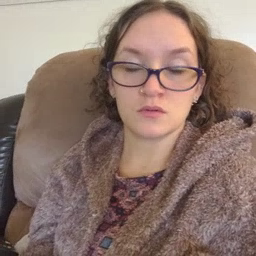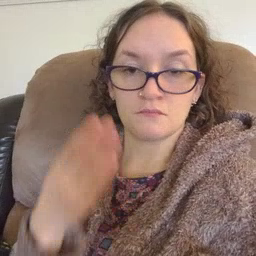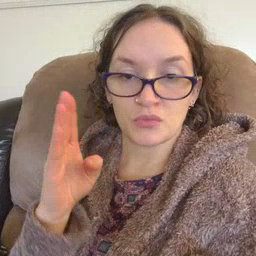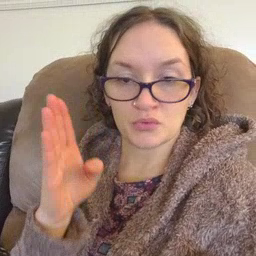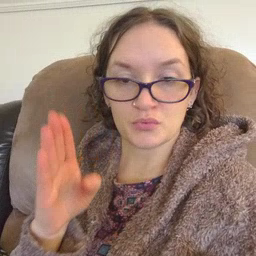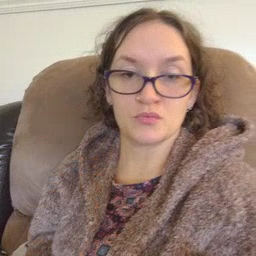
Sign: blue